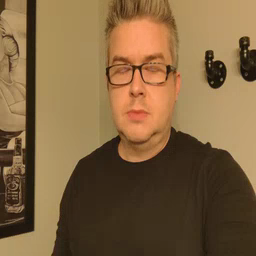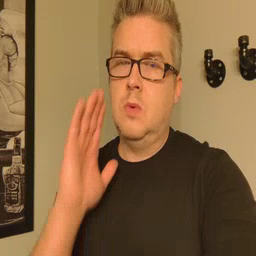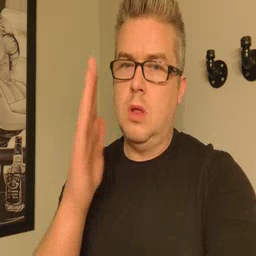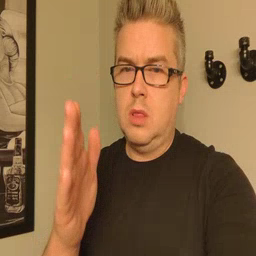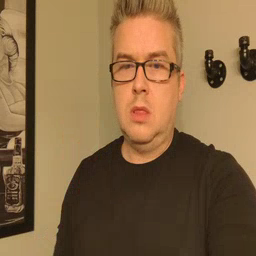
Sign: will